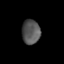
Tissue: lung
Cell type: Smooth muscle cells
Senescence score: 0.5595
Nuclear area (px): 436
Mean DAPI intensity: 84.821